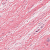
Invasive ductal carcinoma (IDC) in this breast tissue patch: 0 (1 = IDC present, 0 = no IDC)